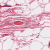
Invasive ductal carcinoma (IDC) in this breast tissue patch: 0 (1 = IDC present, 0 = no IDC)